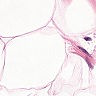
Metastatic tissue present: no